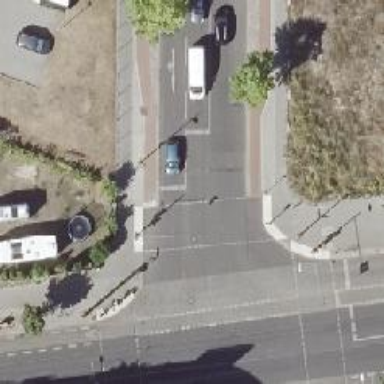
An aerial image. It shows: Residential road with asphalt surface. There are sidewalks on both sides and cycle track with lane markings.